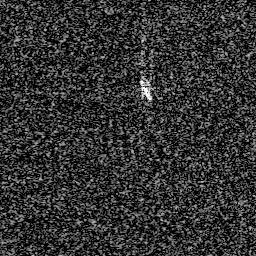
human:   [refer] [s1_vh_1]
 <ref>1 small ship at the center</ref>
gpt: <box>[[53, 29, 60, 40, 0]]</box>